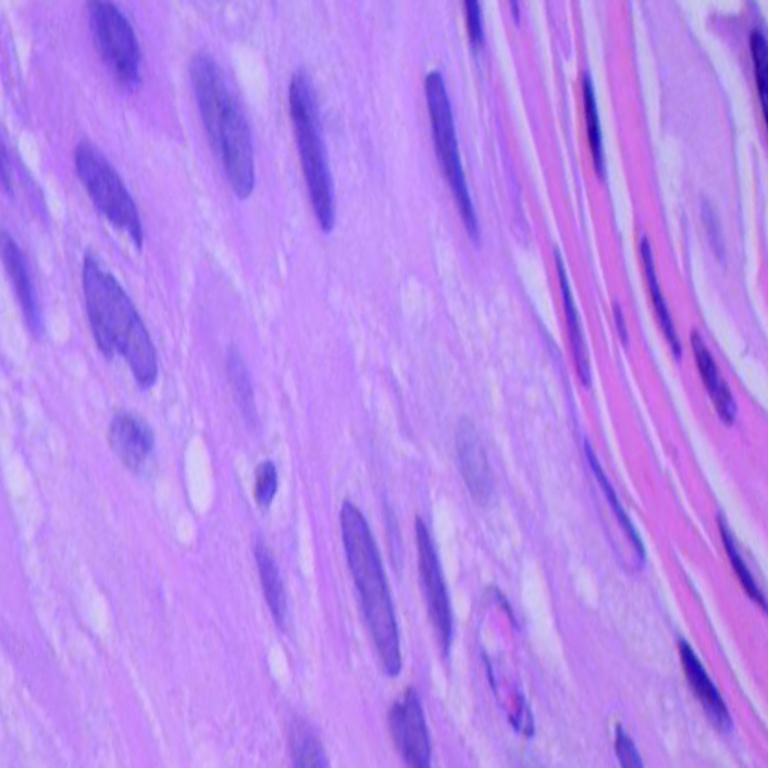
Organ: lung
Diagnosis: squamous carcinomas